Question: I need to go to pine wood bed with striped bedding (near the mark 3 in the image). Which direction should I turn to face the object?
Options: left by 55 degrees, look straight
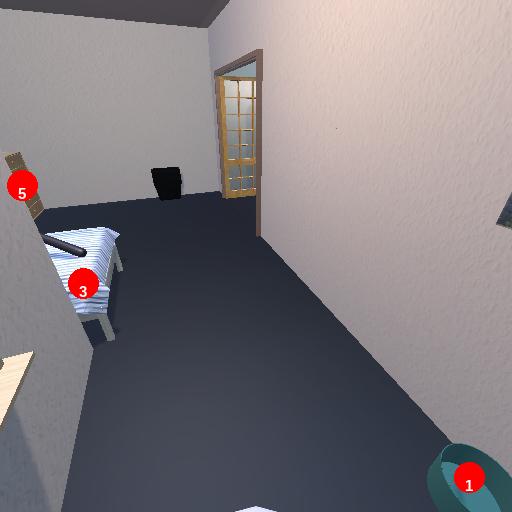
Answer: left by 55 degrees